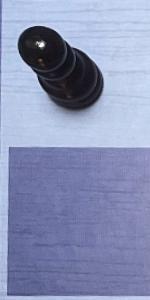
Label: Empty